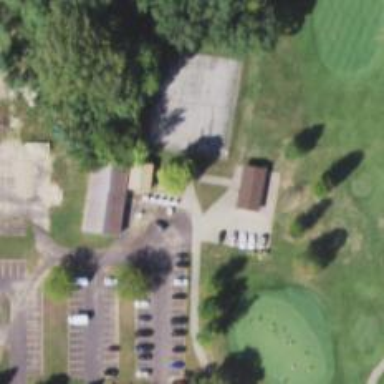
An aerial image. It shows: Service road used as golf cart path.